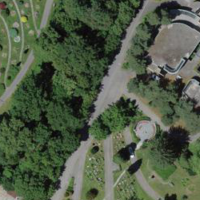
EUNIS habitat code: 53
Species observed at this site:
Diospyros lotus
Prunus lusitanica